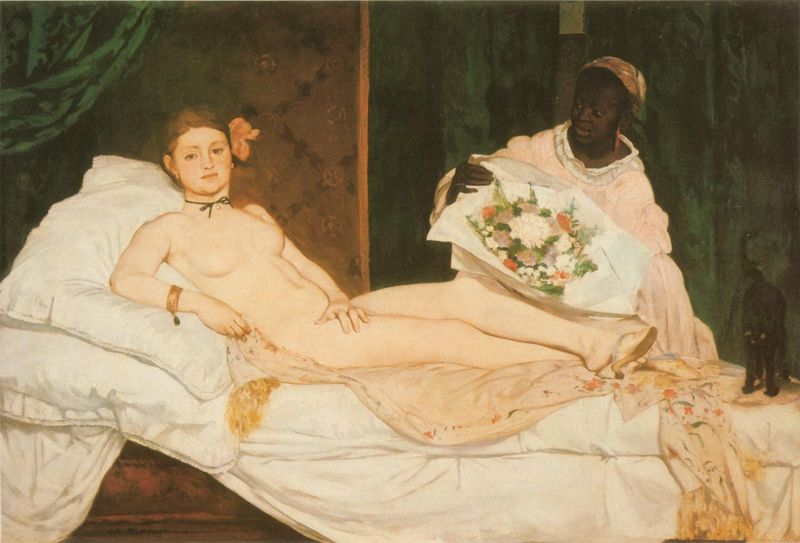
Titel: Olympia
Künstler: Édouard Manet
Standort: Paris
Institution: Musée d'Orsay
Schlagwörter: akt, gemälde, hand, haut, körper, mann, nackt, weiß, frauen, grün, menschen, mädchen, ocker, blume, blumen, braun, brust, busen, finger, frau, frisur, haar, kleid, mund, nase, ohr, ohrring, orange, raum, schmuck, schwarz, zimmer, ölbild, blick, blüte, blüten, haus, rose, rosen, rot, tuch, muster, schleife, jung, wand, arm, arme, augen, band, dienerin, falten, haarschmuck, inkarnat, kragen, samt, hände, innenraum, porträt, schauen, vorhang, öl, gold, haare, stoff, decke, ohrringe, augenbrauen, kinn, lippen, ohren, perle, rosa, scheitel, schulter, beine, schwanz, spanien, brüste, füße, papier, sofa, liegen, modell, umrisse, halsband, schuhe, kette, dunkelgrün, klein, curtain, kissen, oil, pillow, pillows, velvet, white, black, dress, face, green, lady, manet, painting, polster, portrait, tapete, woman, kopftuch, floral, draperie, bed, bedienstete, bett, blanket, flowers, maid, pink, servant, sheet, sheets, strauss, pfoten, kordel, nabel, sandalen, bauch, laken, nackte, edouard manet, bauchnabel, brustwarze, brustwarzen, liegend, scham, divan, halskette, blumenstrauss, bouquet, katze, schwarze, courbet, umriß, bedeckt, kater, schuh, tizian, lilie, damast, liege, besuch, bettzeug, armband, armreif, pantoffel, leib, leintuch, african, flower, bettlaken, moor, naked, nude, achsel, tapisserie, sklavin, venus, spanish, pumps, mohr, olympia, troddeln, absatz, wnad, vorhand, geliebte, haremsdame, odaliske, turban, color, realism, french, sklaven, pantoffeln, ingres, quasten, drape, drapery, buckel, neck, delacroix, cat, renaissance, adornment, shoe, shoes, watching, paul gauguin, kolonien, bukett, legs, american, achselhöhle, seidenpapier, goya, maja, bruste, nackte maja, matraze, kurtisane, recline, recamiere, berühmt, portrat, interieut, kamelie, negerin, mohre, hausherrin, slave, urbino, blume im haar, maet, european, ddienerin, gastgeschenk, madell, maratze, pelzpantoffel, schwarzer kater, vorhäne, south american, 1900, 1800, black woman, laying, black cat, tizioan, maya, emerald, bouqet, early american, fflowers, ddiener, drappe, velevet